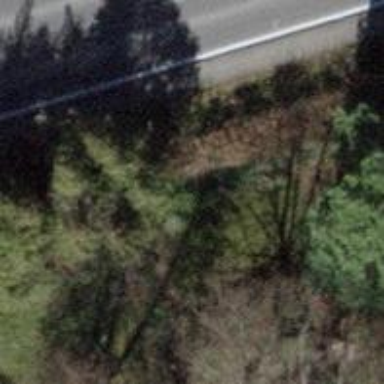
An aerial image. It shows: Hedge barrier.